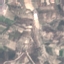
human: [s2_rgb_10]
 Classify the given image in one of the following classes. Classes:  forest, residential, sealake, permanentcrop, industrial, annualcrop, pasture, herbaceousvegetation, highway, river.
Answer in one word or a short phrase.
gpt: PermanentCrop